Question: There are two 'select' elements and buttons between them :

'''
$('#btnOne').click(function() { // ">"
return !$('#produits option:selected').appendTo('#produit');
});
'''
For example in this image how to make the "Jengy" option from the first listbox ?
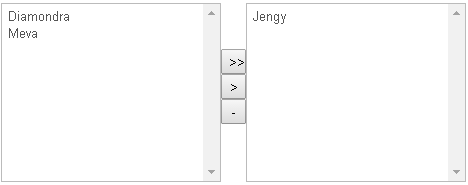
Answer: 'append' and 'appendTo' moves the element if it already exists in the DOM, if you want to keep the original create a new one, you have to 'clone' it ?
'''
$('#btnOne').click(function(e) {
e.preventDefault();
var clone = $('#produits option:selected').clone();
clone.appendTo('#produit');
});
'''